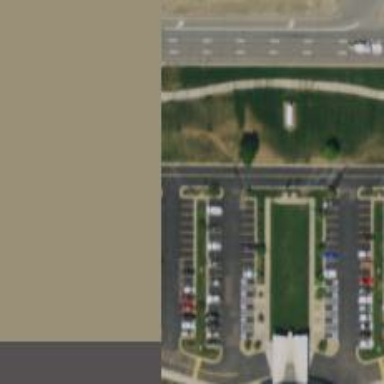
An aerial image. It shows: Parking space is available.